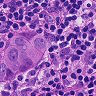
Metastatic tissue present: yes